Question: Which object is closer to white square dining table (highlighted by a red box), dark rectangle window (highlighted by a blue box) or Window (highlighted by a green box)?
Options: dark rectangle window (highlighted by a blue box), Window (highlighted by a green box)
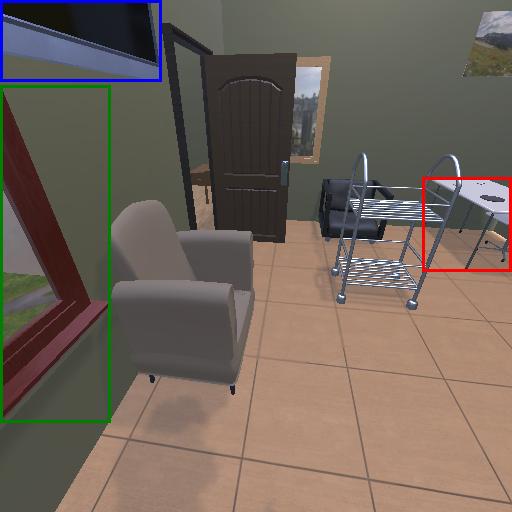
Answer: dark rectangle window (highlighted by a blue box)